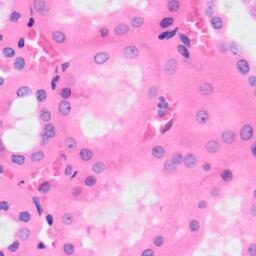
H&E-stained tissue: Kidney